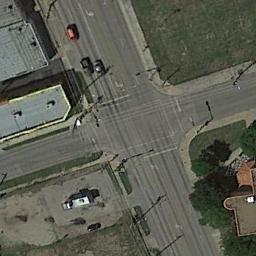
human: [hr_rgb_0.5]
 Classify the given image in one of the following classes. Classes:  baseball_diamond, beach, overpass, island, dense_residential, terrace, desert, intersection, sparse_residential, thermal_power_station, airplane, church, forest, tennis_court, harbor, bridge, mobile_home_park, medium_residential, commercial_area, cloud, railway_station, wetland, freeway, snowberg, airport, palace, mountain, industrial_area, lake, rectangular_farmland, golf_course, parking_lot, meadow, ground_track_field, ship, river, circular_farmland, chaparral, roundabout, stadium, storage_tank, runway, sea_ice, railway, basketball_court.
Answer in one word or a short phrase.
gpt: intersection